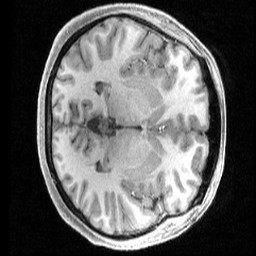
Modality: T1w
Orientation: axial
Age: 19
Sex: female
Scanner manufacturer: siemens
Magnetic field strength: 3 T
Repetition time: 2.4 s
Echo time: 0.00231 s